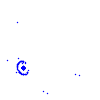
Particle: electron